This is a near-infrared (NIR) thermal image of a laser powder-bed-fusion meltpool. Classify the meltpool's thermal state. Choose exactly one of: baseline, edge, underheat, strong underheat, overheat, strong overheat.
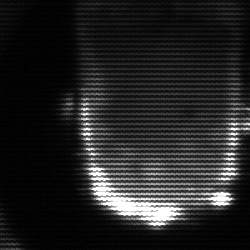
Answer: baseline